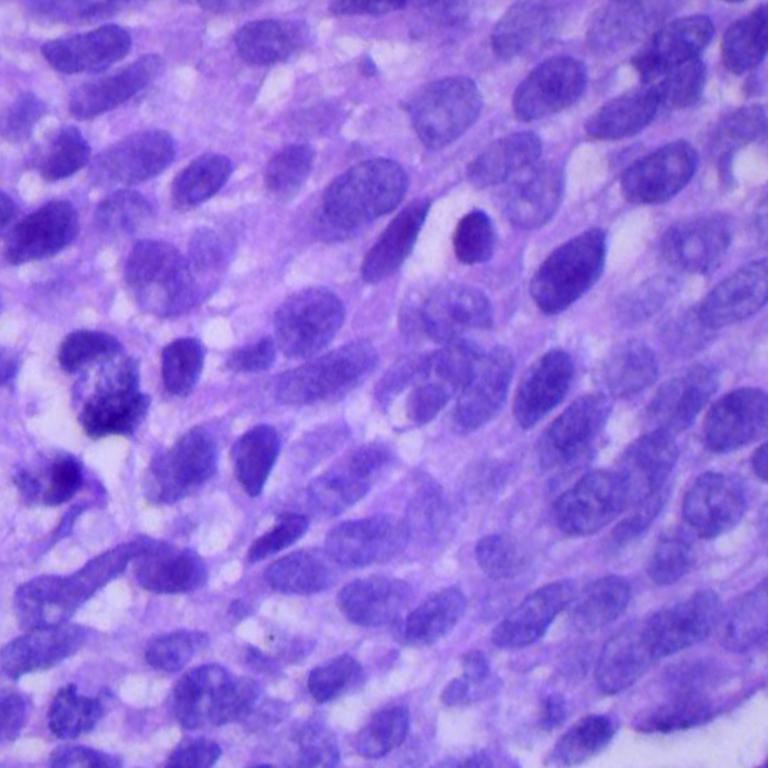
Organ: lung
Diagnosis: squamous carcinomas